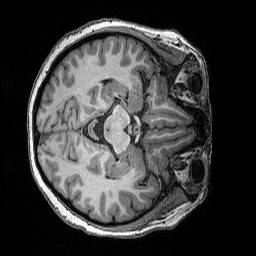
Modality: T1w
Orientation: axial
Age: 46
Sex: female
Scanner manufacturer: siemens
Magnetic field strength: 3 T
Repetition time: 2.53 s
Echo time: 0.0035 s